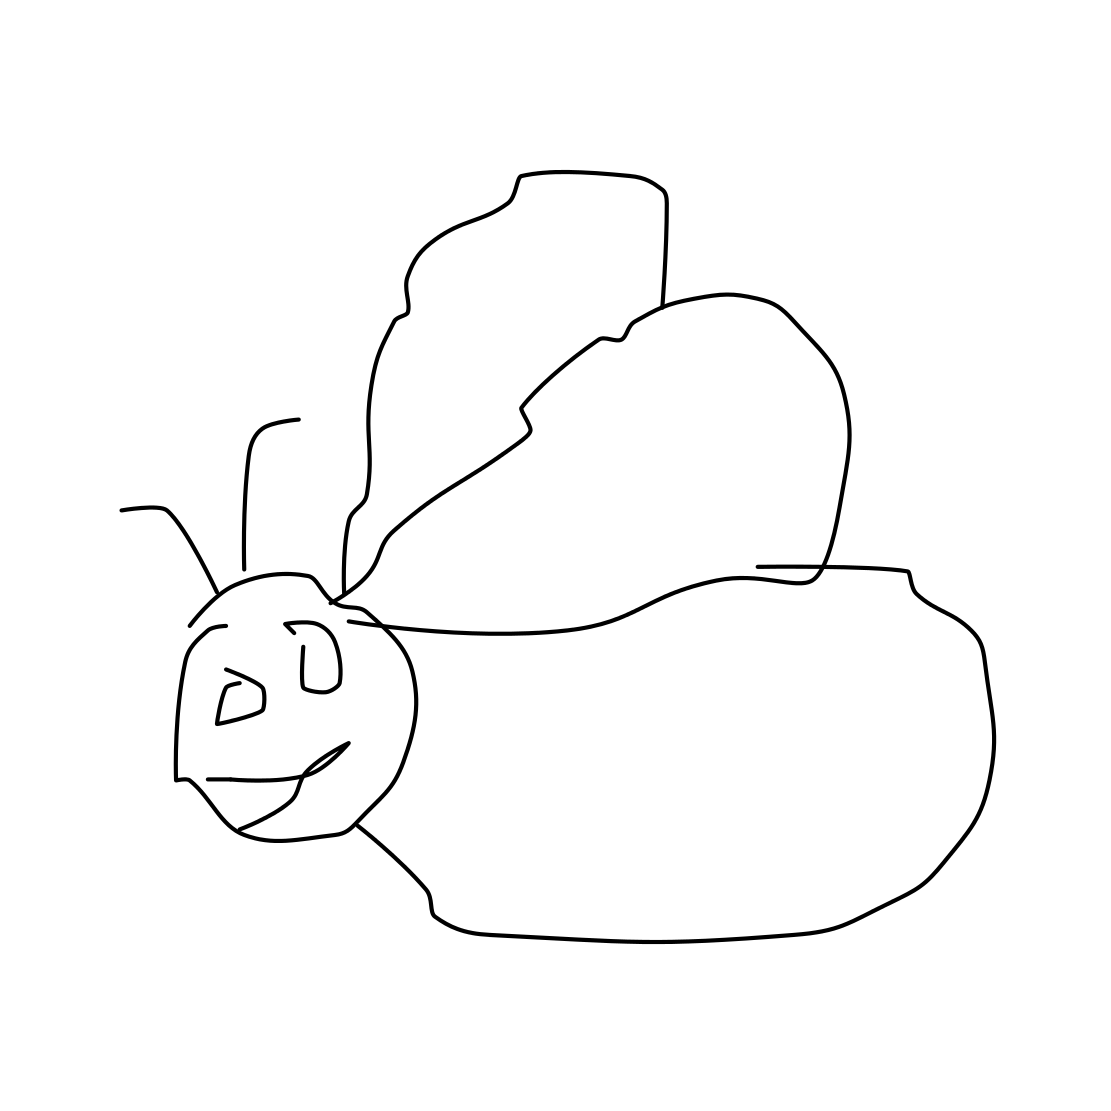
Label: bee